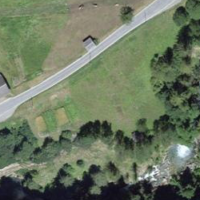
EUNIS habitat code: 23
Species observed at this site:
Plebejus argus